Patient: sex M, age 45
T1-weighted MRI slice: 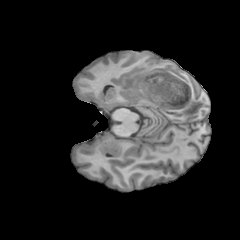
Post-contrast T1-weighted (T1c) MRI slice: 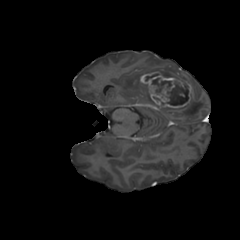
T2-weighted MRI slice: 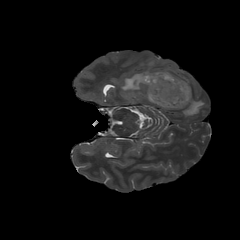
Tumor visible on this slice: yes
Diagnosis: Glioblastoma, IDH-wildtype
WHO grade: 4